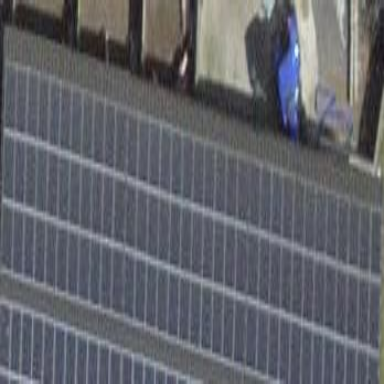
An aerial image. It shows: Solar power generator with photovoltaic panels.